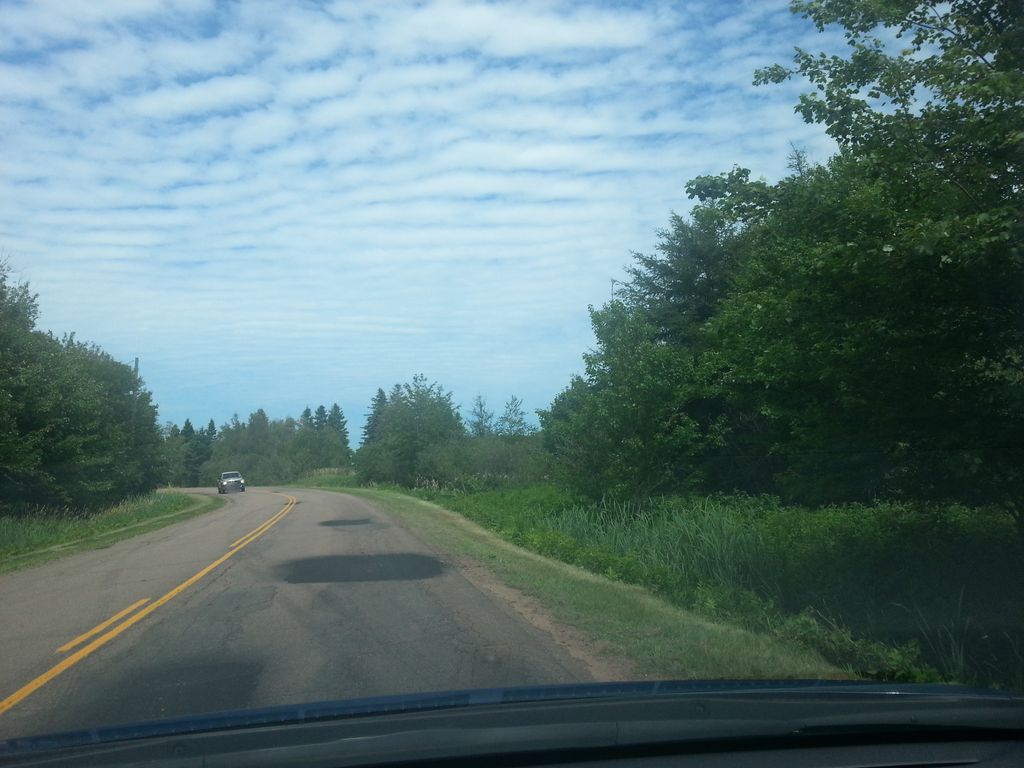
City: charlottetown